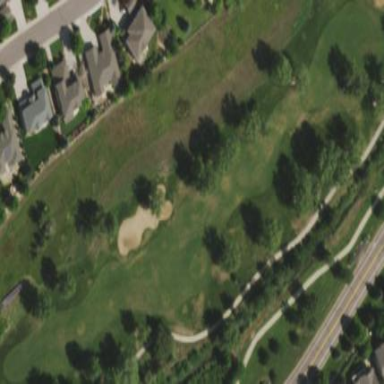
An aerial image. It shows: Grassy area designated as golf fairway.